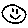
Label: smiley face